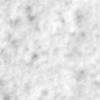
Label: no_change